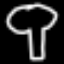
Label: mushroom